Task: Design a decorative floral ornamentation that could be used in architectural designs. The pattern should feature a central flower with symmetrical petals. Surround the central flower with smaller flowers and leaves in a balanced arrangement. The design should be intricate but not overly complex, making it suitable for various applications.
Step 852:
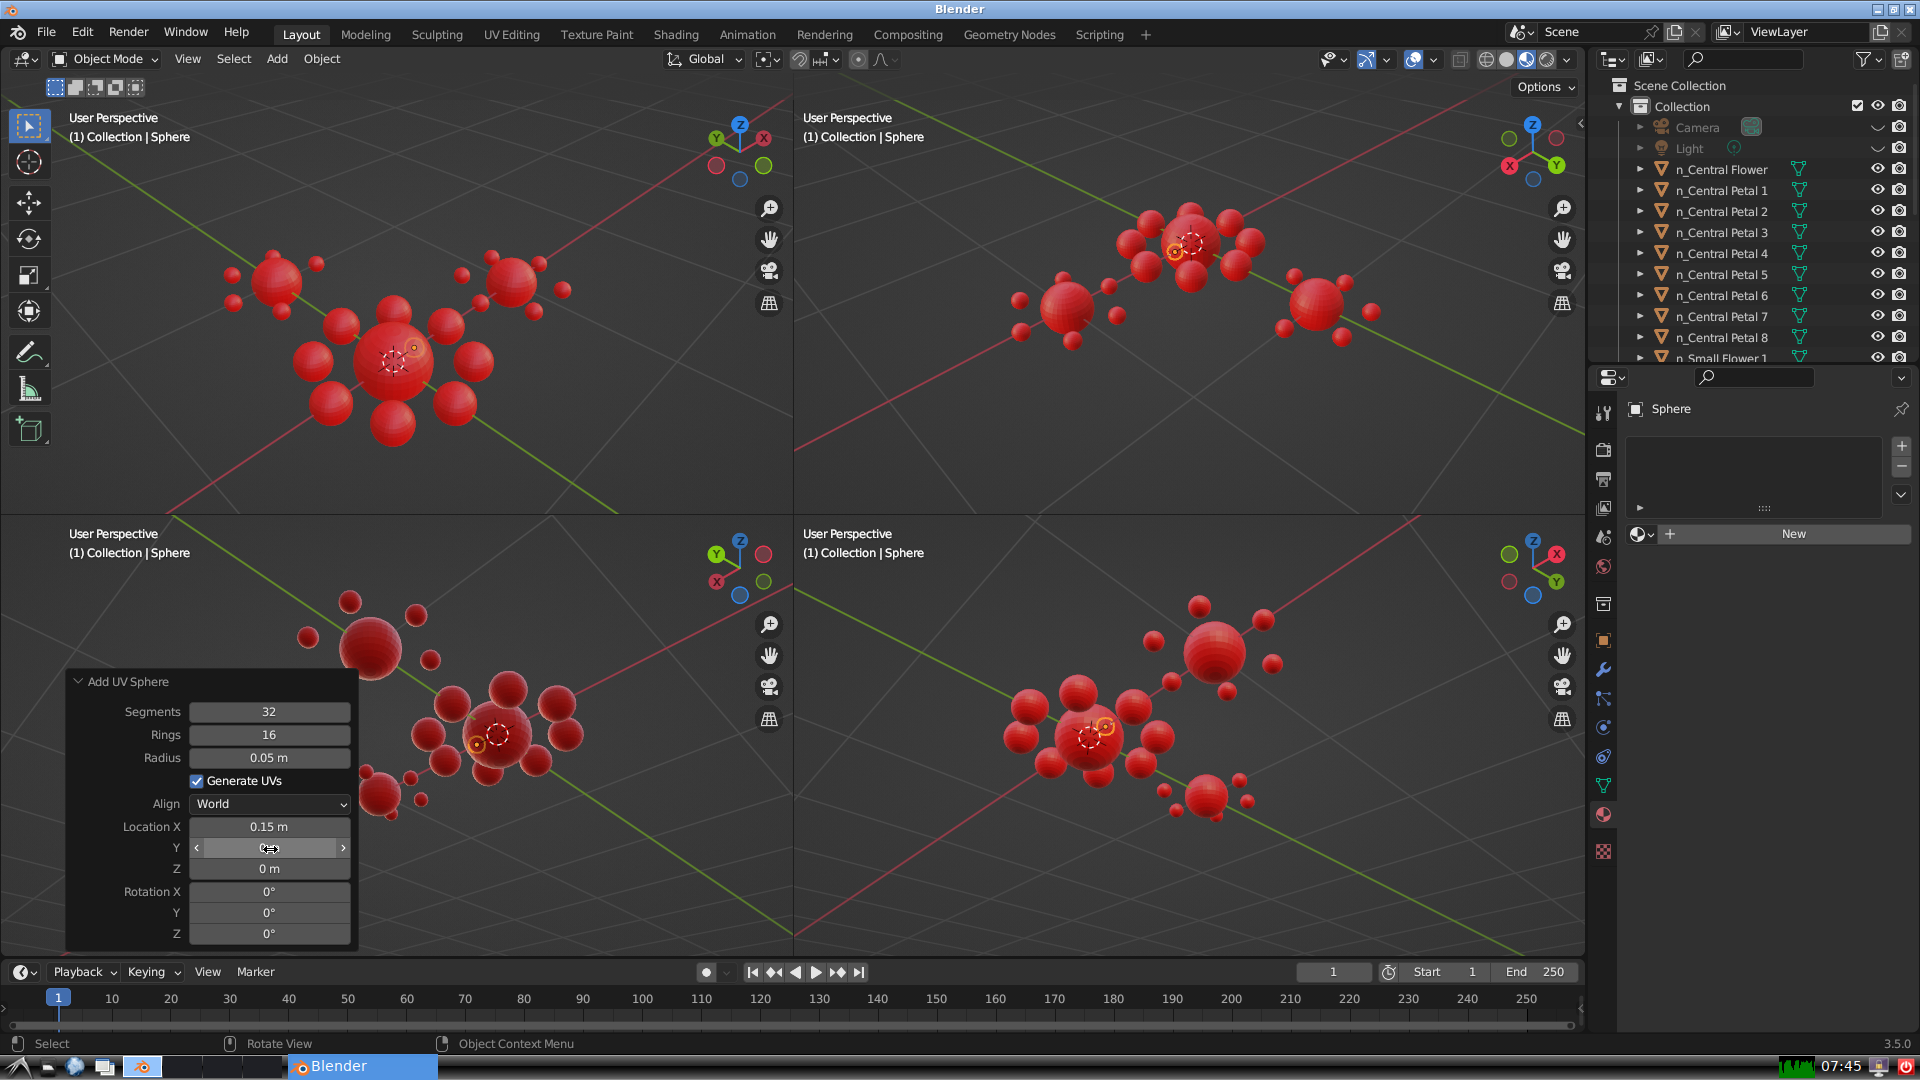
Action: click: no